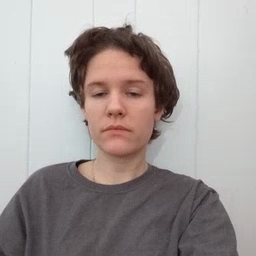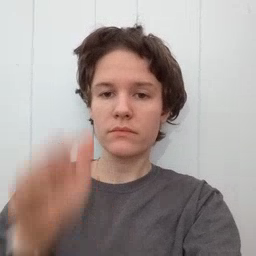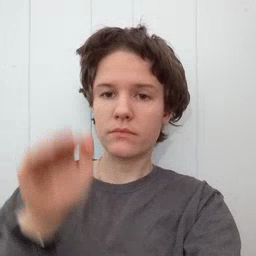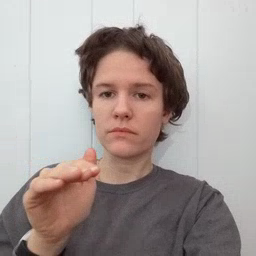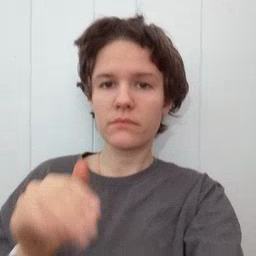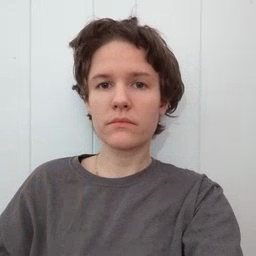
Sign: child